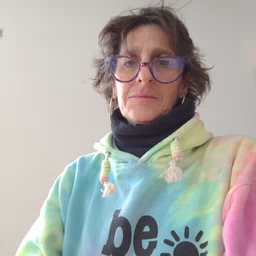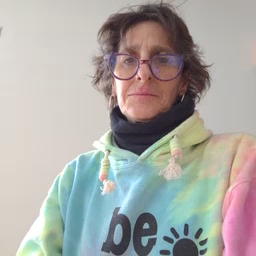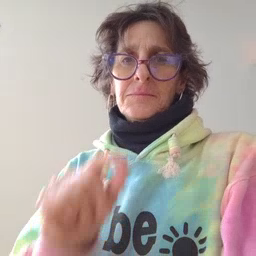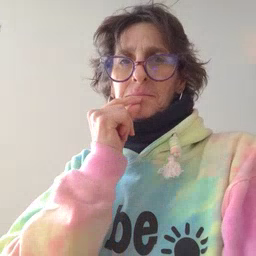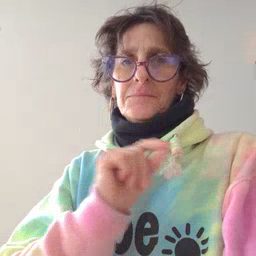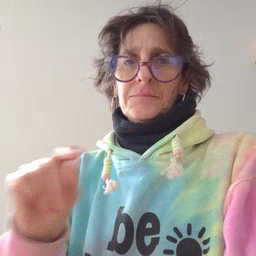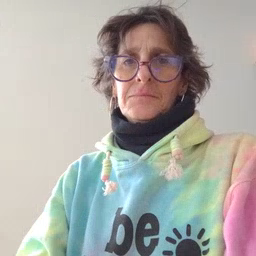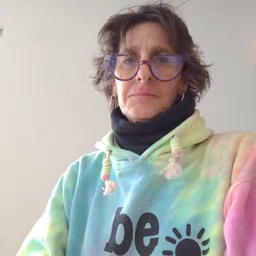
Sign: pen